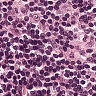
Metastatic tissue present: no